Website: walmart
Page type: billing-address
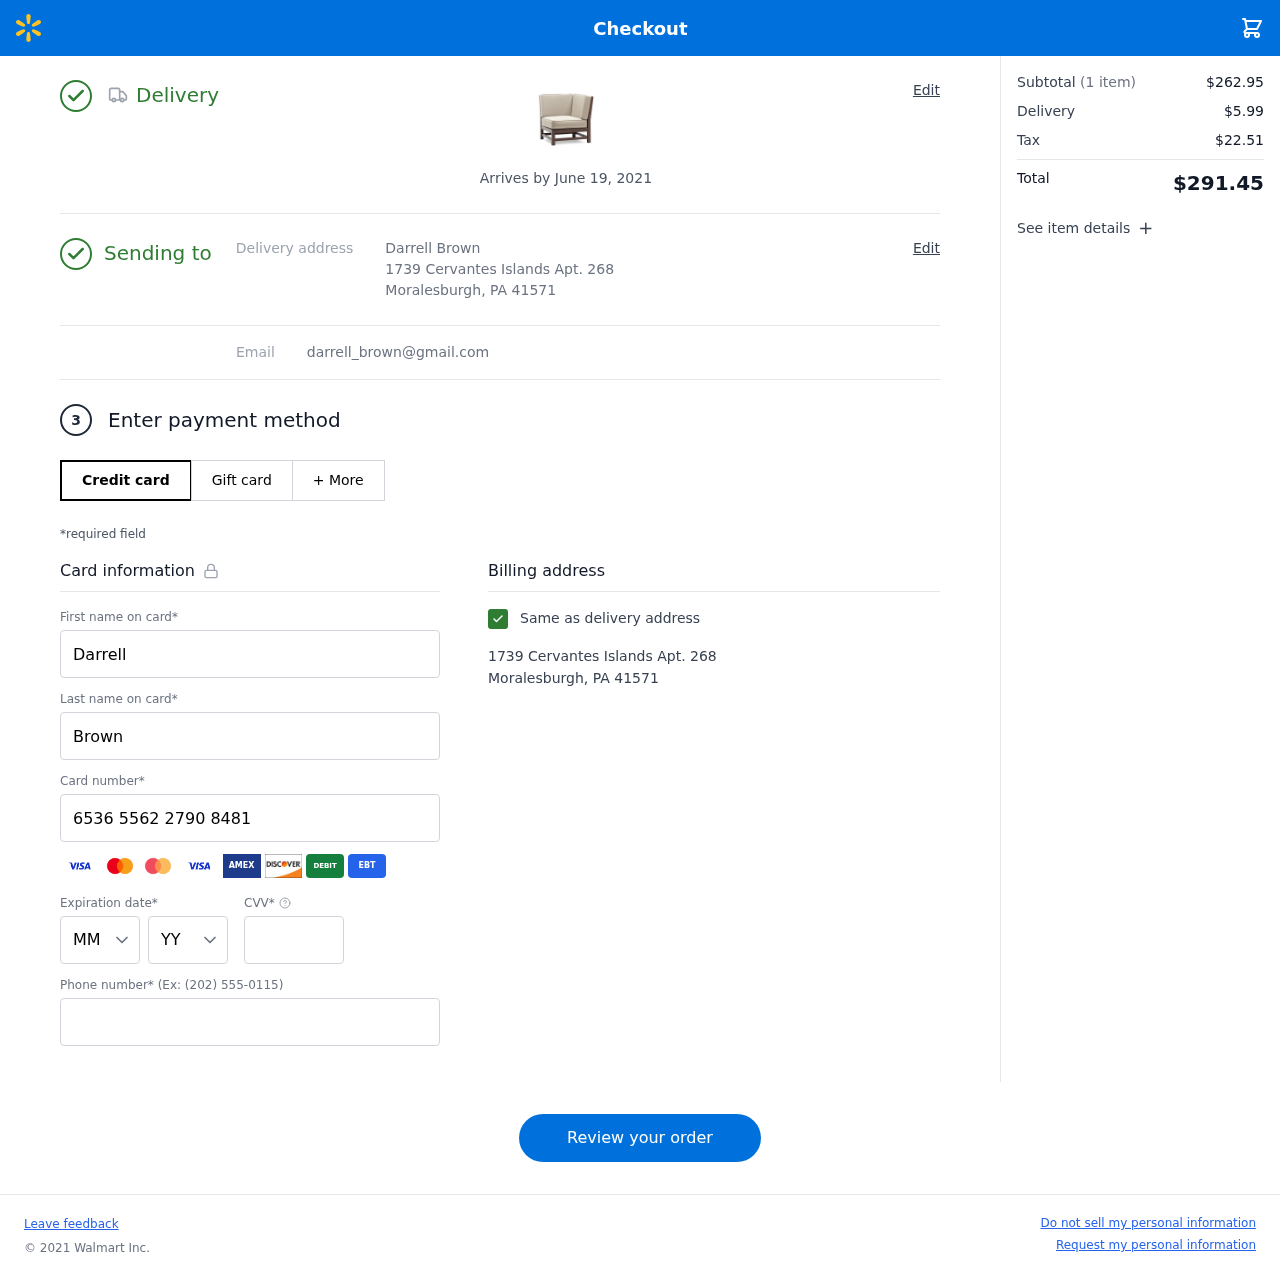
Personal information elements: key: PII_CARD_CVV
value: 192
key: PII_CARD_EXPIRY_MONTH
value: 06
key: PII_CARD_EXPIRY_YEAR
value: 26
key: PII_CARD_NUMBER
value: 6536 5562 2790 8481
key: PII_EMAIL
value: darrell_brown@gmail.com
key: PII_FIRSTNAME
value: Darrell
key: PII_FULLNAME
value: Darrell Brown
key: PII_LASTNAME
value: Brown
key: PII_PHONE
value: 8518986783
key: PII_STREET
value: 1739 Cervantes Islands Apt. 268
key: PII_CITY_STATE_ZIP
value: Moralesburgh, PA 41571
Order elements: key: ORDER_DELIVERY_DATE
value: Arrives by June 19, 2021
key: ORDER_NUM_ITEMS
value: (1 item)
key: ORDER_SUBTOTAL
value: $262.95
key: ORDER_SHIPPING_COST
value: $5.99
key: ORDER_TAX
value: $22.51
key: ORDER_TOTAL
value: $291.45